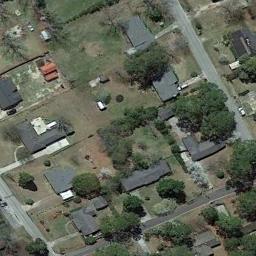
Label: residential